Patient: sex F, age 73
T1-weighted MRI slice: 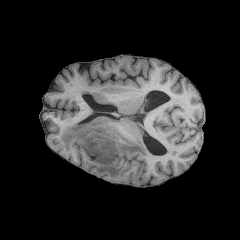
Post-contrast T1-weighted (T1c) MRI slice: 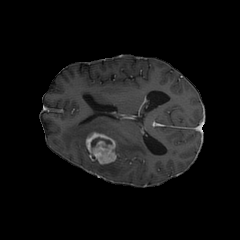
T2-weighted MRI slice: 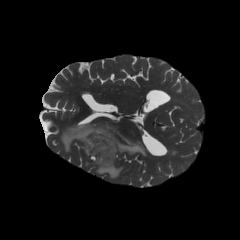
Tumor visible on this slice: yes
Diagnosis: Glioblastoma, IDH-wildtype
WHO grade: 4